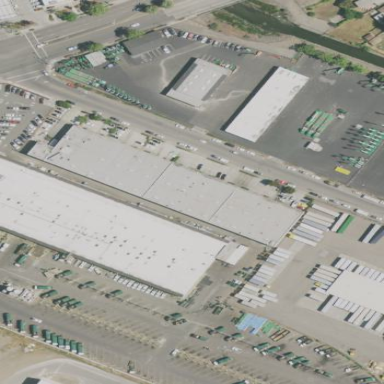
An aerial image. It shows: Warehouse building.